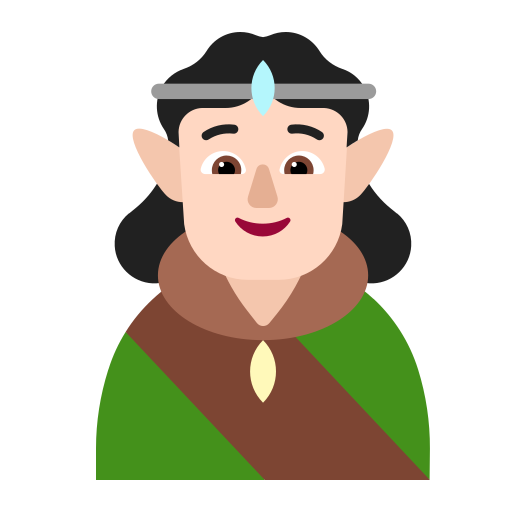
person elf flat light